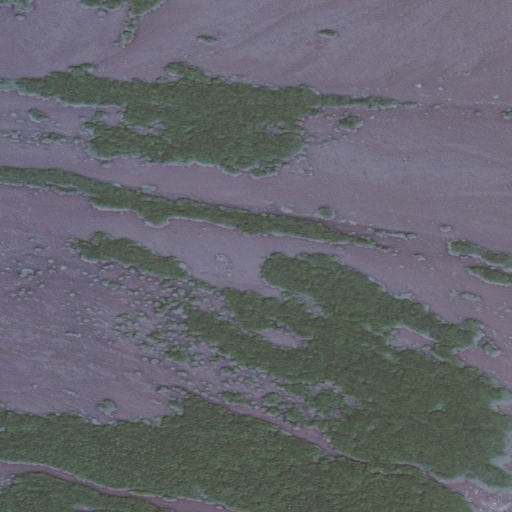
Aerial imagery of cape in Alaska named Black Point containing only unknown